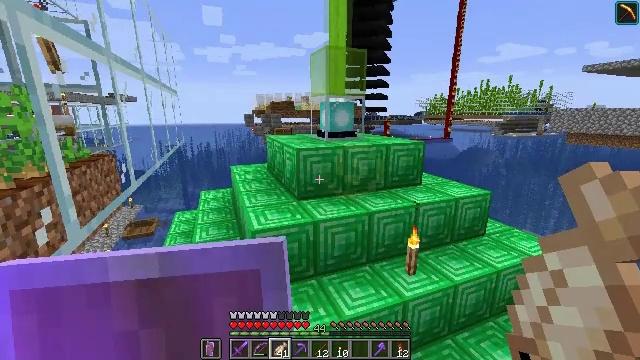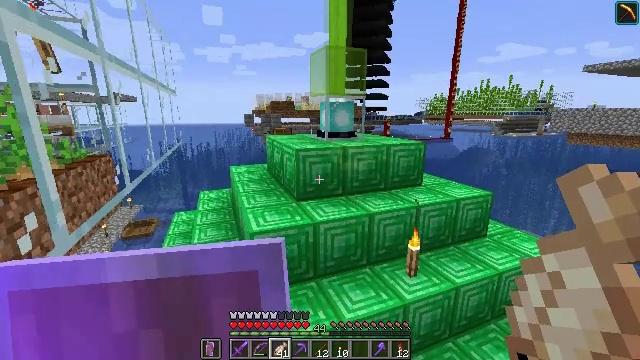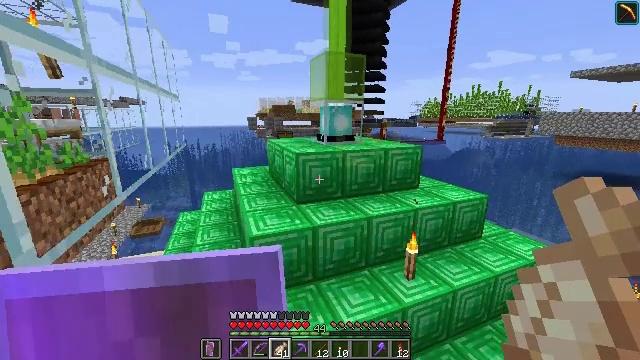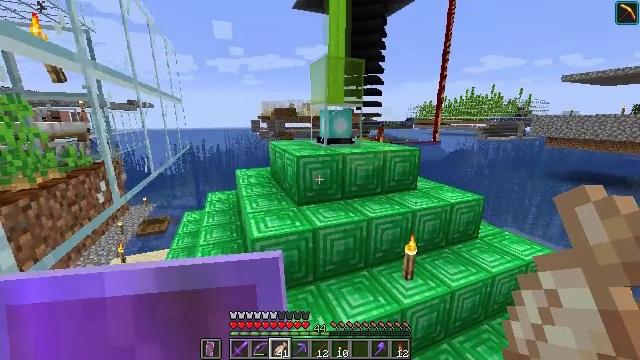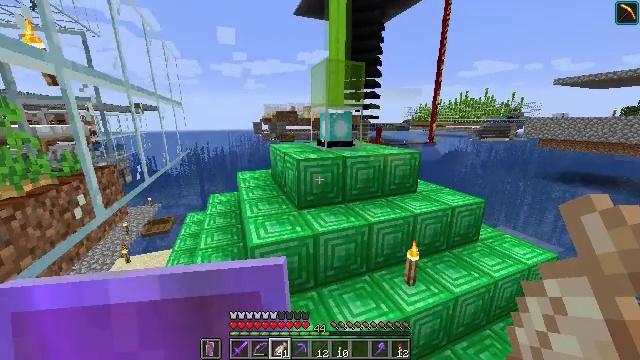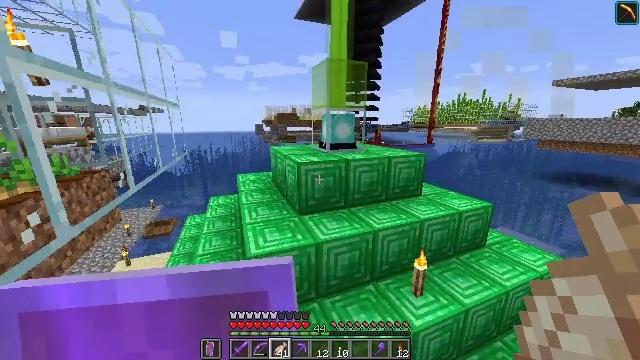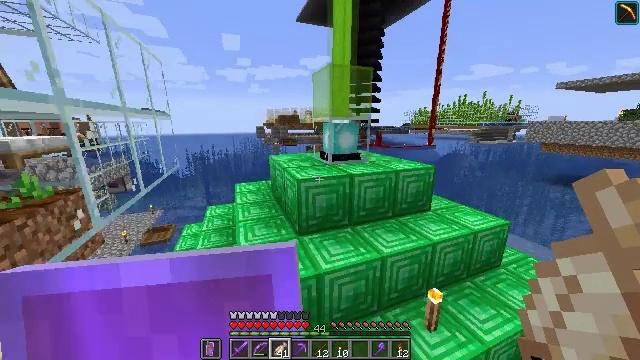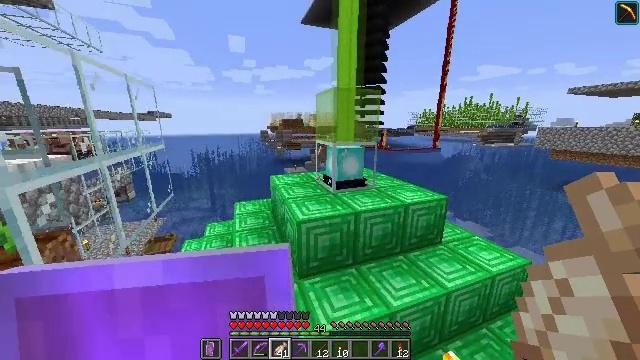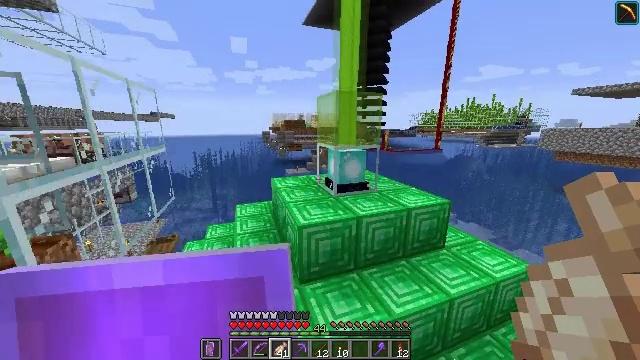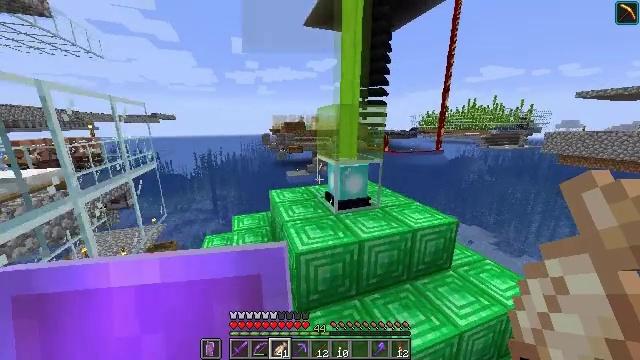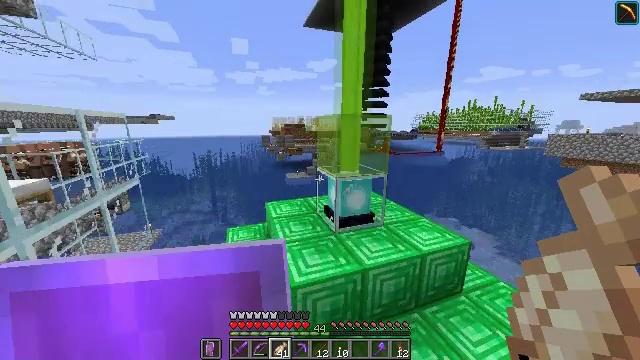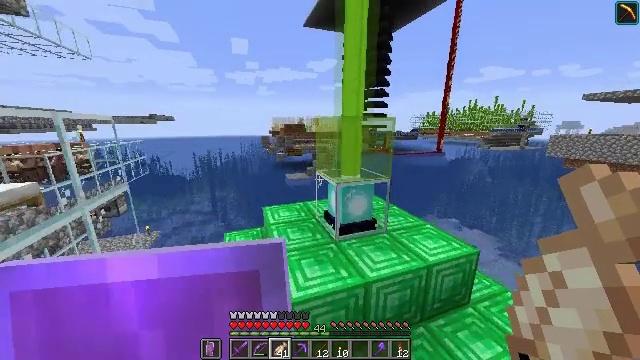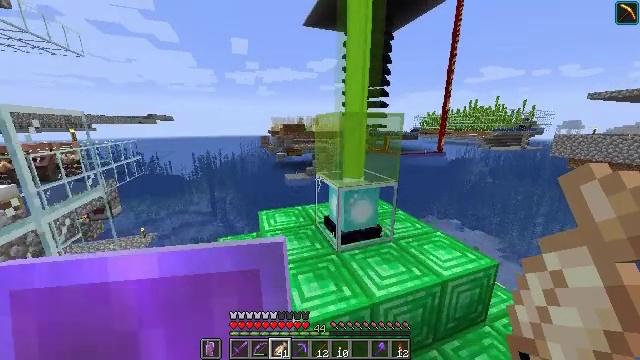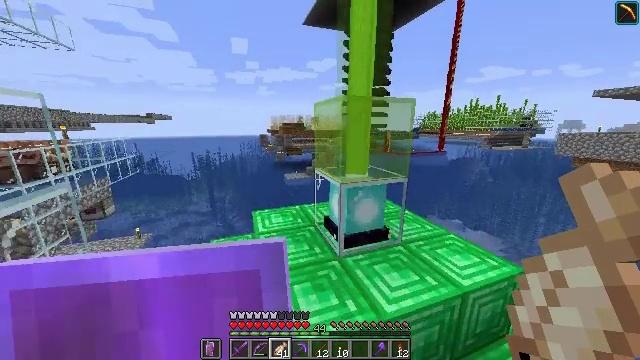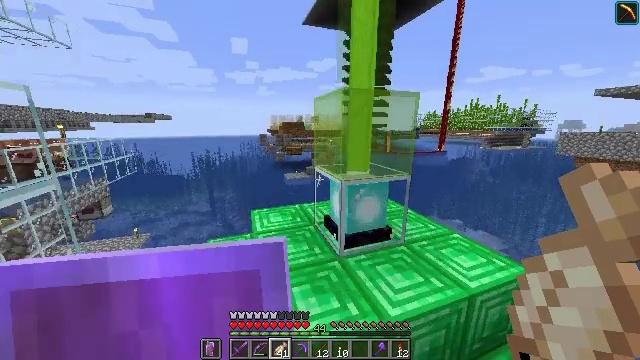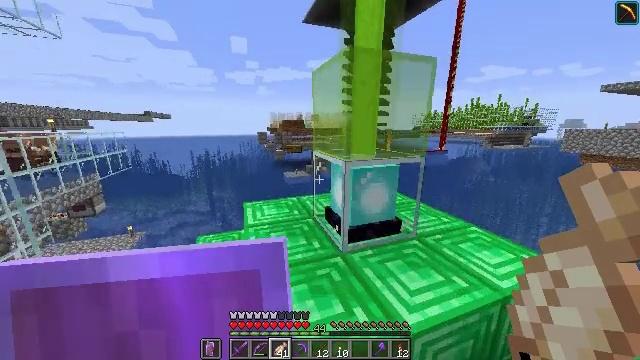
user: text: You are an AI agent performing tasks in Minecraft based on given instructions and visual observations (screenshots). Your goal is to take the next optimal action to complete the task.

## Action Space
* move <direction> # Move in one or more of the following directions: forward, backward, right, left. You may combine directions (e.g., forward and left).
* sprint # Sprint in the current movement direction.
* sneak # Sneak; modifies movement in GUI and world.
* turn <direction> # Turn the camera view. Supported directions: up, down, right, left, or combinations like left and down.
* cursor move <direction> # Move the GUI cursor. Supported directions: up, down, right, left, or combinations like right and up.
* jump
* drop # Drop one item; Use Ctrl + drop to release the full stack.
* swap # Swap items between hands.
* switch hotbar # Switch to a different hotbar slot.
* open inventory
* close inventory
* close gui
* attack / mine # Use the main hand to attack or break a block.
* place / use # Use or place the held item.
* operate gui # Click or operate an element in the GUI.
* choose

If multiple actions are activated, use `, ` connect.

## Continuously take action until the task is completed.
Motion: motion action
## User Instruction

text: Access a crafting table to create a stonecutter.
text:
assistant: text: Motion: move forward, sprint
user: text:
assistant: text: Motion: move forward, sprint
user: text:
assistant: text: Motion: move forward, sprint
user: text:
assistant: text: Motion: move forward, sprint
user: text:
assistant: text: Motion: move forward, sprint
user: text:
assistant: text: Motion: move forward, sprint, jump
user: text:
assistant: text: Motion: move forward, sprint, turn left, jump
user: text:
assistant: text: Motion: move forward, sprint, jump
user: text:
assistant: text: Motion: move forward, sprint, jump
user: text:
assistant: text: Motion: move forward, sprint, jump
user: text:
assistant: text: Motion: move forward, sprint, jump
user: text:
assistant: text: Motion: move forward, sprint, jump
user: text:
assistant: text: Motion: move forward, sprint, jump
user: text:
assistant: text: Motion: move forward, sprint, jump
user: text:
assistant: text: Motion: move forward, sprint, jump
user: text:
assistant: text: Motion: move forward, sprint
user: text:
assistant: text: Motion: move forward, sprint, turn left
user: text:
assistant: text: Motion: move forward, turn left and up
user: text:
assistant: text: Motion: move forward, turn left
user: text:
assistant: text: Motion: move forward, turn left
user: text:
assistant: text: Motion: move forward, turn left, jump
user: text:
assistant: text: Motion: move forward, jump
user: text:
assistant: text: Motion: move forward, jump
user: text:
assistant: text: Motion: move forward, jump
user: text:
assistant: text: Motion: move forward, turn left and up
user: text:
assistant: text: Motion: move forward, turn left
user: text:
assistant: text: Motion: move forward
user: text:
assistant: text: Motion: move forward, turn left
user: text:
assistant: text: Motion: turn left
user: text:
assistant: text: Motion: turn left